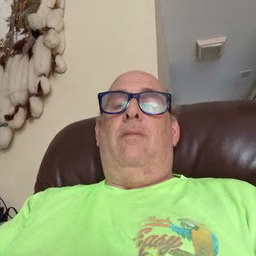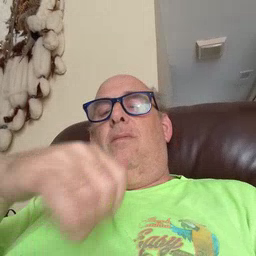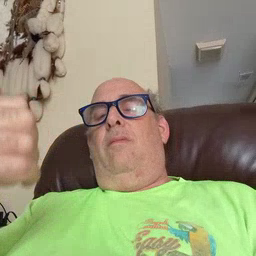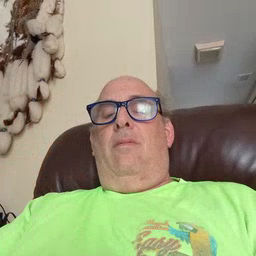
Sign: another